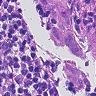
Metastatic tissue present: yes